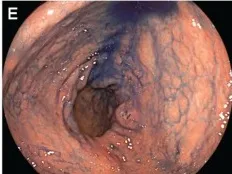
Esophagogastroduodenoscopy images of Case 2 performed 29 months after the initial examination. : After indigo carmine spraying] Granular appearance was not evident in the antrum.
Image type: endoscopy (gi_endoscopy)